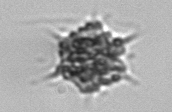
Label: Dictyocha